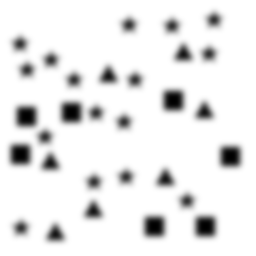
Squares: 7
Triangles: 7
Stars: 16
Total shapes: 30